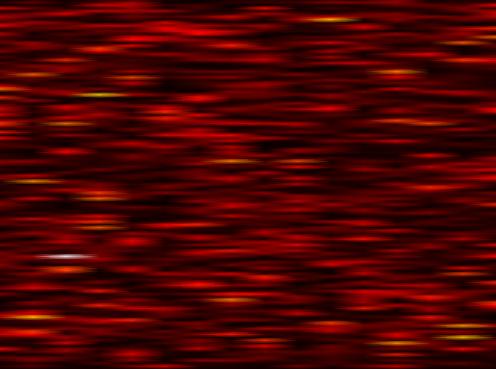
Label: OFDM